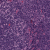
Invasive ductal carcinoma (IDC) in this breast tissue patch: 0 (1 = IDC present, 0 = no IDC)